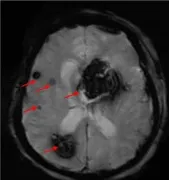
Radiological and histopathological information of patient II-1. GRE T2-weighted MRI. Showed multiple cavernous malformation lesions across the left lateral ventricle and bilateral cerebral hemisphere in the proband, patient II-1. The red arrows show the location of lesions.
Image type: radiology (mri)